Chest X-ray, PA view. Patient: 63 years old, sex M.
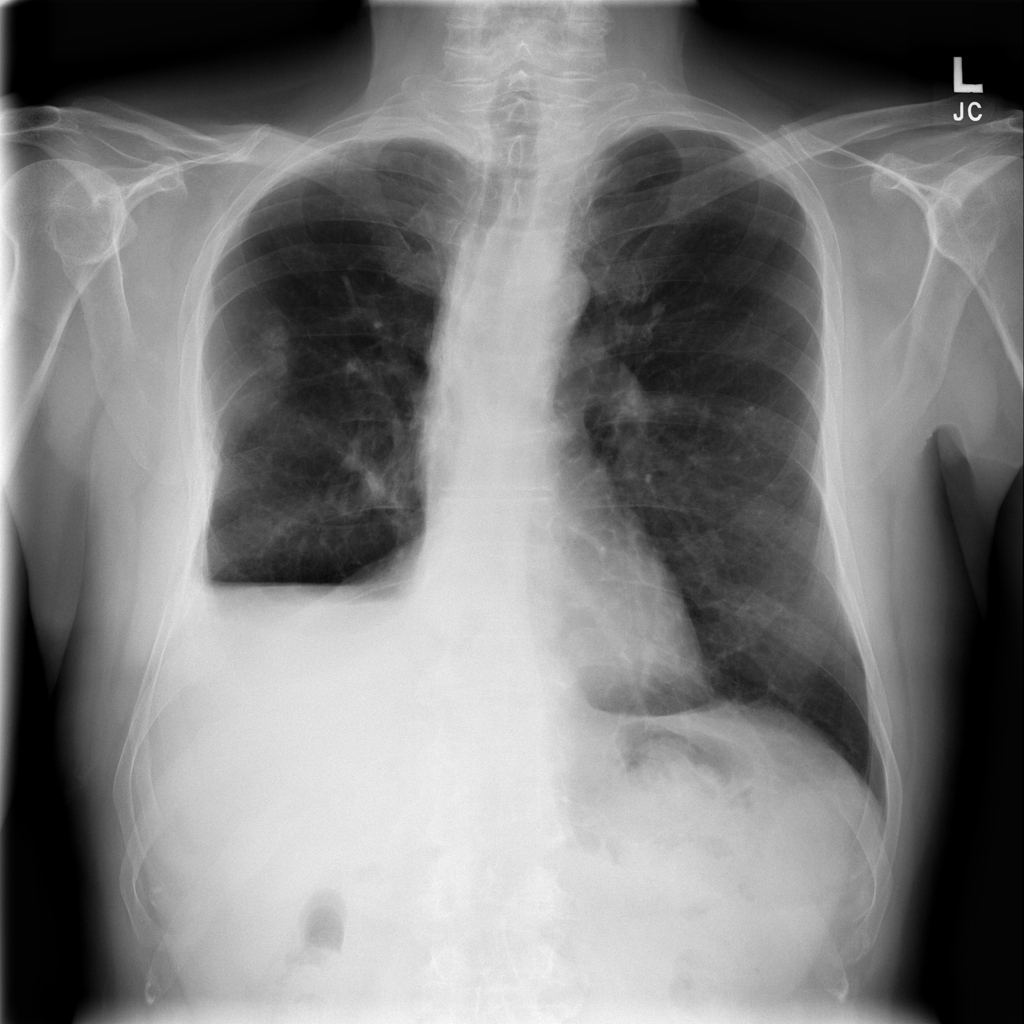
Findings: Infiltration